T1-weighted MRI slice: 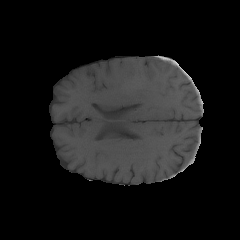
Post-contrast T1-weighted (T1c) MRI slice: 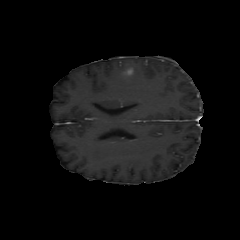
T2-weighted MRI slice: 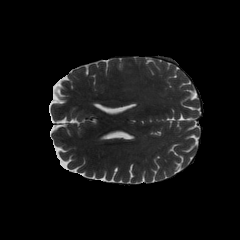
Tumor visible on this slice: yes